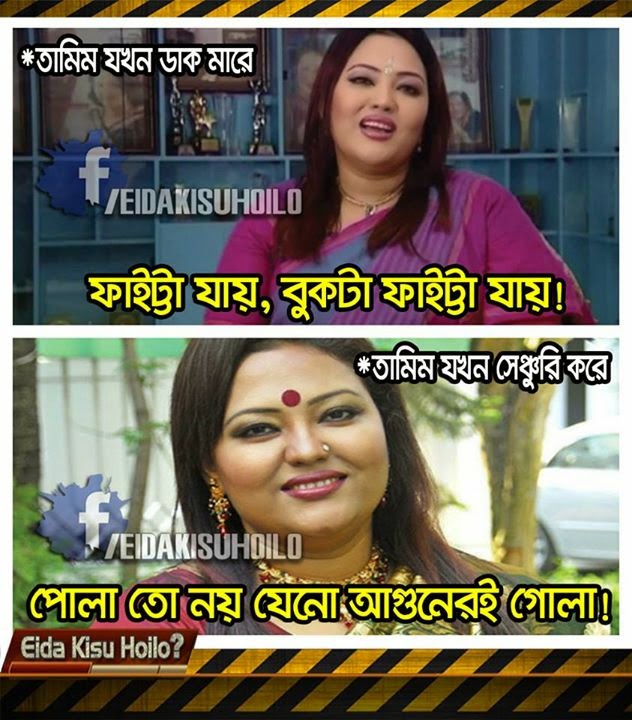
Text: তামিম যখন ডাক মারে, ফাইট্টা যায়, বুকটা ফাইট্টা যায়! তামিম যখন সেঞ্চুরি করে, পোলা তো নয় যেনো আগুনেরই গোলা
Label: Non Hate